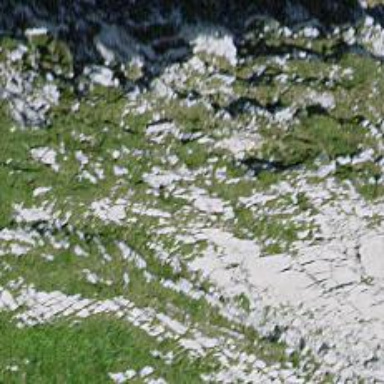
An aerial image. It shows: Natural cliff.